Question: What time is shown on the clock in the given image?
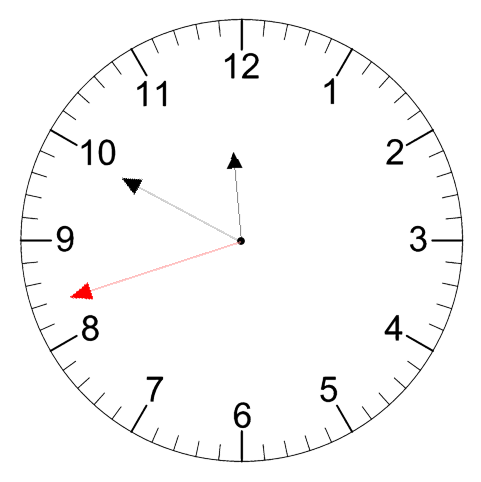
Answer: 11:49:42